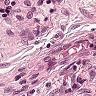
Metastatic tissue present: no